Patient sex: F
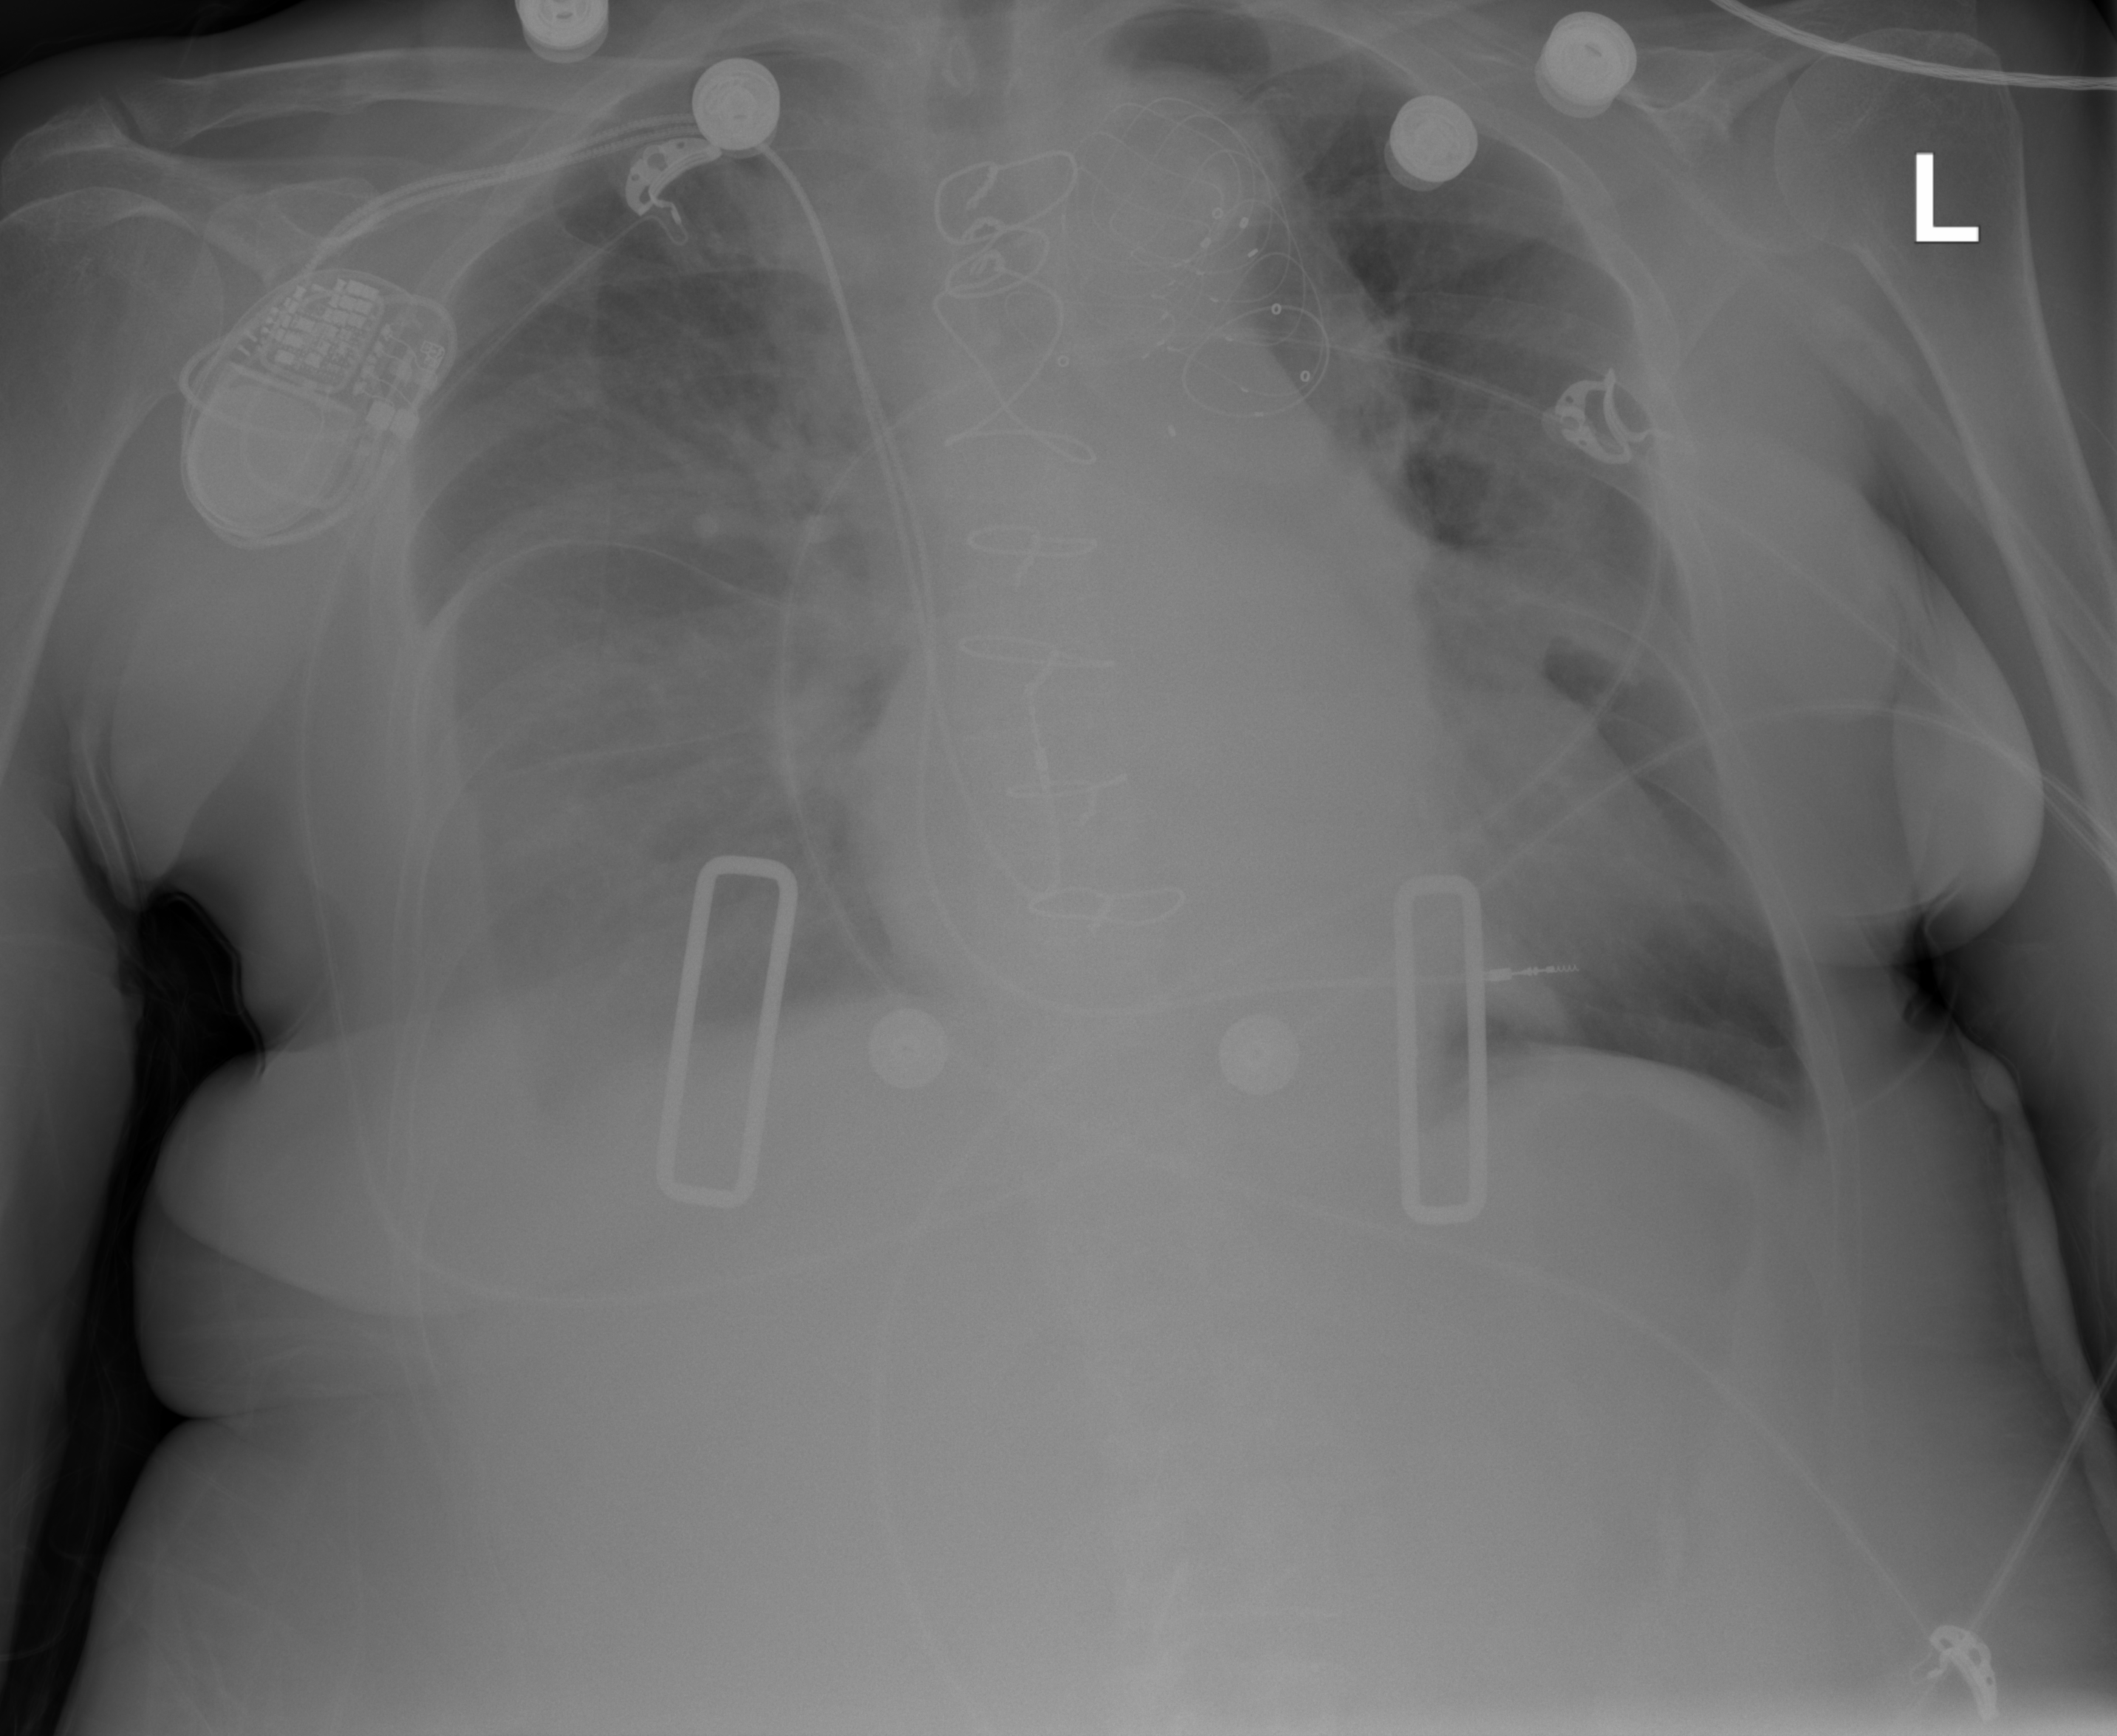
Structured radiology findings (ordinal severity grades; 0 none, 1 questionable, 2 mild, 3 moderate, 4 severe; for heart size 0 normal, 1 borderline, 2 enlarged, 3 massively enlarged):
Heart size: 0
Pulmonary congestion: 0
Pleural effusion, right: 3
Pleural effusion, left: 1
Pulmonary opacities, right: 0
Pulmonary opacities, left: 0
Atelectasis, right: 2
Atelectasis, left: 2